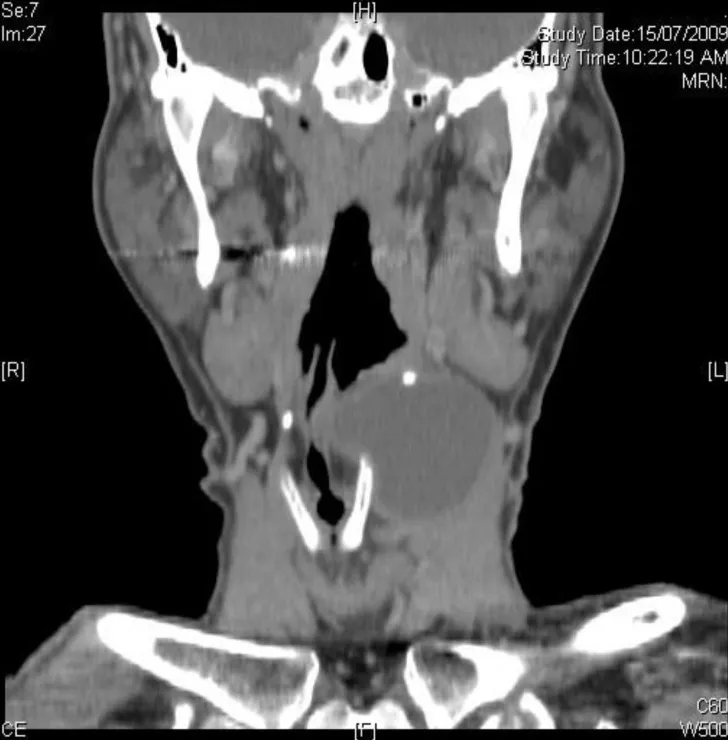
Coronal CT scan, demonstrating cystic lesion over the left side of the neck.
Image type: radiology (ct)